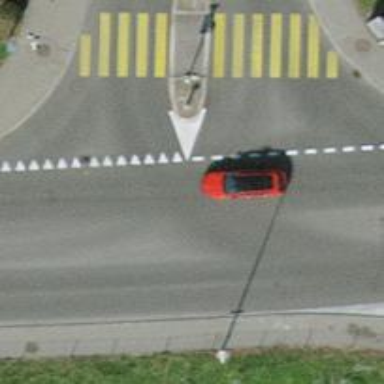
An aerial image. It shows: Road with traffic signals.